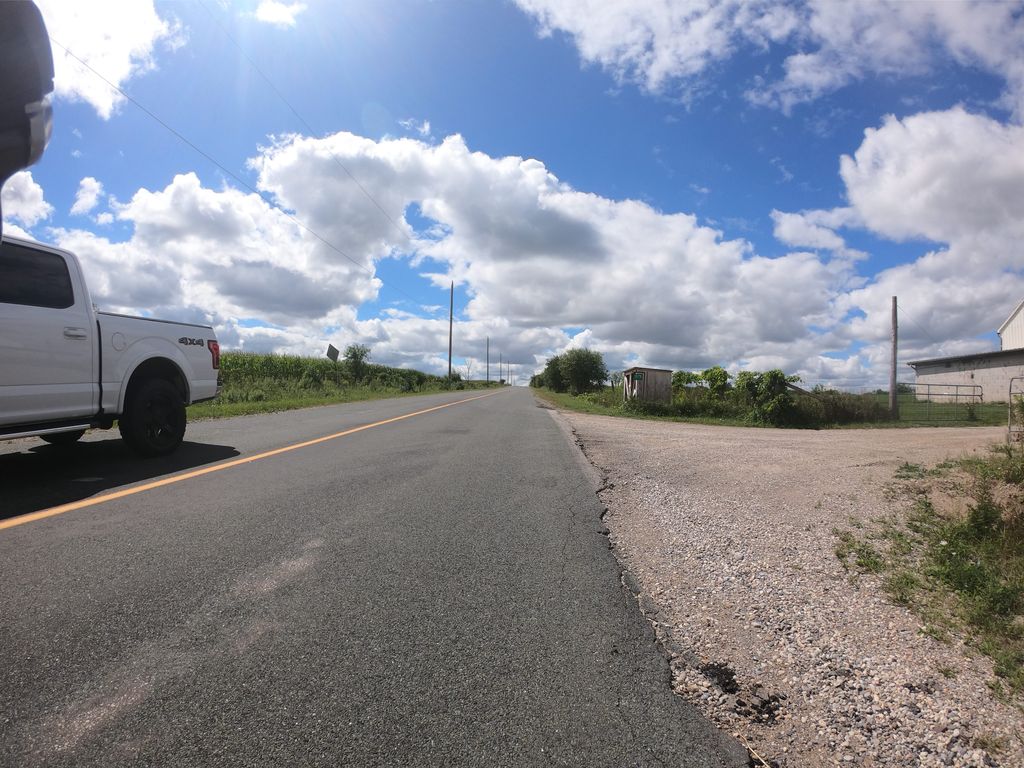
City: kitchener-waterloo